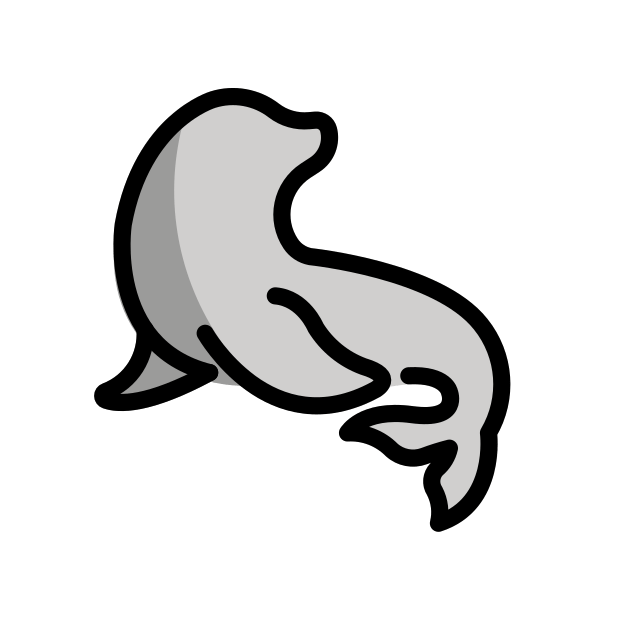
seal